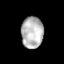
Tissue: skin
Cell type: Epithelial cells
Senescence score: 0.2153
Nuclear area (px): 680
Mean DAPI intensity: 183.109